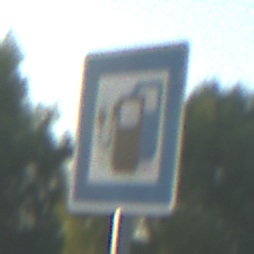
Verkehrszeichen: LadestationFuerElektrofahrzeuge
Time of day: SunriseSunset
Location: Outdoor (RoadRail)
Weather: Clear
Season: NotSpecified
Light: Natural